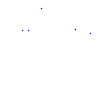
Particle: pion